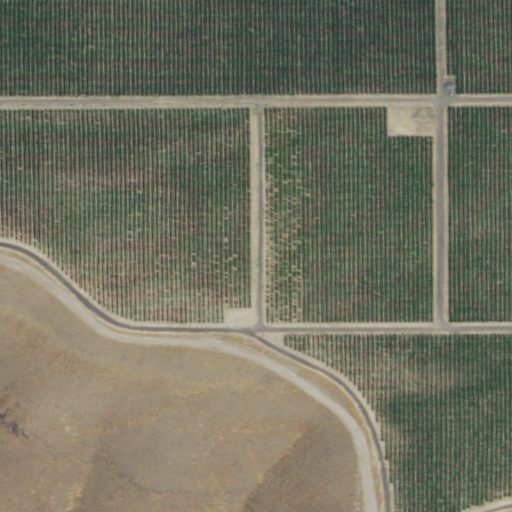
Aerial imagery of mountain in Washington named Goose Hill containing cultivated crops, grassland, and shrub